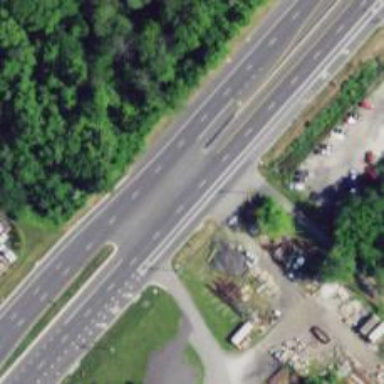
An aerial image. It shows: Trunk highway.